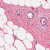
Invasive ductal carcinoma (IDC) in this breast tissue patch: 0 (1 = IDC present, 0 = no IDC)